Question: I am building an app using mkmapview. I am using custom annotation views to display avatars and corresponding labels. Everything works fine: Each avatar and the corresponding label are displayed properly. I can navigate in the map. But when I zoom out at the maximum, and there are let's say 4 labels being displayed in San Francisco, labels overlap once I get back to original scale.
At max zoom out labels are on top of each other. This is normal. But once I get back to normal zoom:
'''
let span = MKCoordinateSpanMake(0.001, 0.001)
'''
Each label looks like it has been stamped by others labels:

The label here above should say "sanchez" but it has melt with other labels texts.
Here is my code for the custom annotation view:
'''
func mapView(mapView: MKMapView!, viewForAnnotation annotation: MKAnnotation!) -> MKAnnotationView! {
if !(annotation is MKPointAnnotation) {
return nil
}
var seleccion:Bool
let reuseId = "test"
var anView = mapView.dequeueReusableAnnotationViewWithIdentifier(reuseId)
if anView == nil {
anView = MKAnnotationView(annotation: annotation, reuseIdentifier: reuseId)
anView.canShowCallout = true
}
else {
anView.annotation = annotation
}
let cpa = annotation as! CustomPointAnnotation
anView.image = cpa.image
if cpa.toBeTriggered == true {
anView.selected = true
}
var nameLbl: UILabel! = UILabel(frame: CGRectMake(-24, 40, 100, 30))
nameLbl.text = cpa.nickName
nameLbl.textColor = UIColor.blackColor()
nameLbl.font = UIFont(name: "Atari Classic Extrasmooth", size: 10)
nameLbl.textAlignment = NSTextAlignment.Center
anView.addSubview(nameLbl)
return anView
}
'''
This is where it gets weird: If I set a background color for nameLbl, labels don't overlap/melt. Which makes me think of a bug from Apple...
As @Anna mentionned, CustomPointAnnotation is a data-model class:
'''
import UIKit
import MapKit
class CustomPointAnnotation: MKPointAnnotation {
var image: UIImage!
var toBeTriggered: Bool = false
var selected: Bool = false
var nickName: String!
}
'''
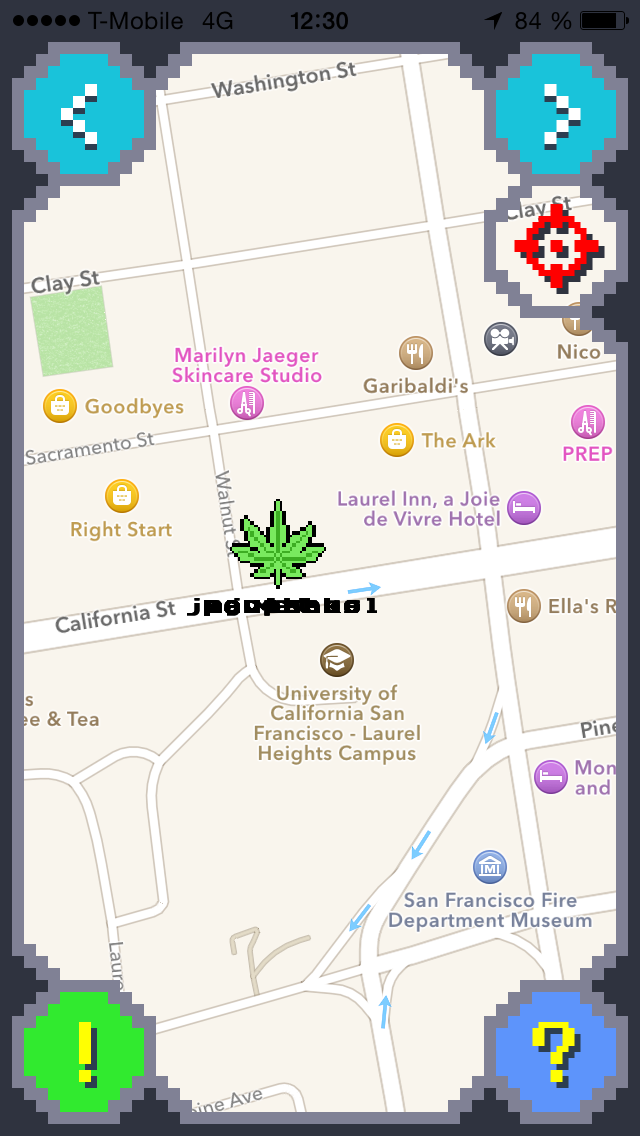
Answer: There are two problems causing the label overlap:
1. As mentioned in the comments, a UILabel is being added to the annotation view every time viewForAnnotation is called including when a view is being recycled (when mapView.dequeueReusableAnnotationViewWithIdentifier returns a view). A recycled view will already have a UILabel with text set on it. When you add another label on top of that, you get overlapping text. Instead of adding the label every time, only add it when actually creating an MKAnnotationView (when the dequeue returns nil). Then to set the label's text, get a reference to the label already on the view (setting a tag on it is a simple way). Another approach is to create a custom annotation view class (a subclass of MKAnnotationView) and implement prepareForReuse in there and clear the label's text. This custom view class would be a separate thing from the CustomPointAnnotation model class.
2. Even after making the fix in problem 1, you will still get overlapping labels when zooming far out and there are multiple annotations close to each other. Their images and labels will overlap. This isn't a bug. That's just the way it is. To avoid this problem (if it's a problem for you), one solution is to implement annotation clustering where you merge or separate annotations depending on the zoom level. Explaining how to do that is out-of-scope of this question. You can search for annotation clustering libraries or implementation details if interested.
To solve problem 1 in the quickest way, you could do the following:
'''
func mapView(mapView: MKMapView!, viewForAnnotation annotation: MKAnnotation!) -> MKAnnotationView! {
if !(annotation is CustomPointAnnotation) {
//Check for CustomPointAnnotation (not MKPointAnnotation)
//because the code below assumes CustomPointAnnotation.
return nil
}
var seleccion:Bool
let reuseId = "test"
var anView = mapView.dequeueReusableAnnotationViewWithIdentifier(reuseId)
if anView == nil {
anView = MKAnnotationView(annotation: annotation, reuseIdentifier: reuseId)
anView.canShowCallout = true
//Create and add UILabel only when actually creating MKAnnotationView...
var nameLbl: UILabel! = UILabel(frame: CGRectMake(-24, 40, 100, 30))
nameLbl.tag = 42 //set tag on it so we can easily find it later
nameLbl.textColor = UIColor.blackColor()
nameLbl.font = UIFont(name: "Atari Classic Extrasmooth", size: 10)
nameLbl.textAlignment = NSTextAlignment.Center
anView.addSubview(nameLbl)
}
else {
anView.annotation = annotation
}
let cpa = annotation as! CustomPointAnnotation
anView.image = cpa.image
//NOTE: Setting selected property directly on MKAnnotationView
// is not recommended.
// See documentation for the property.
// Instead, call MKMapView.selectAnnotation method
// in the didAddAnnotationViews delegate method.
if cpa.toBeTriggered == true {
anView.selected = true
}
//Get a reference to the UILabel already on the view
//and set its text...
if let nameLbl = anView.viewWithTag(42) as? UILabel {
nameLbl.text = cpa.nickName
}
return anView
}
'''